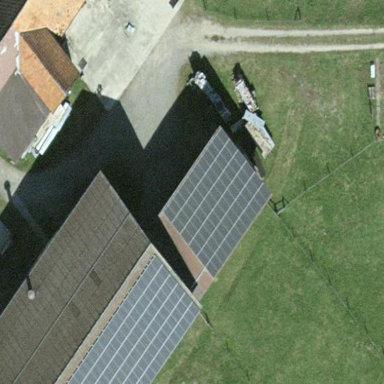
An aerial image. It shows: Solar power generator using photovoltaic method with solar photovoltaic panel types.